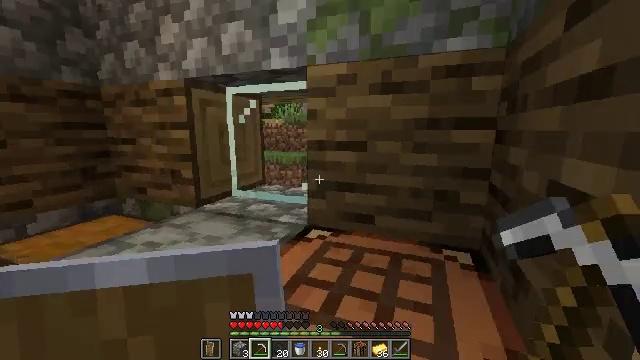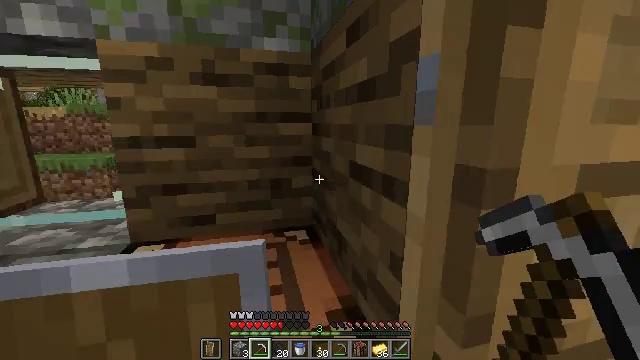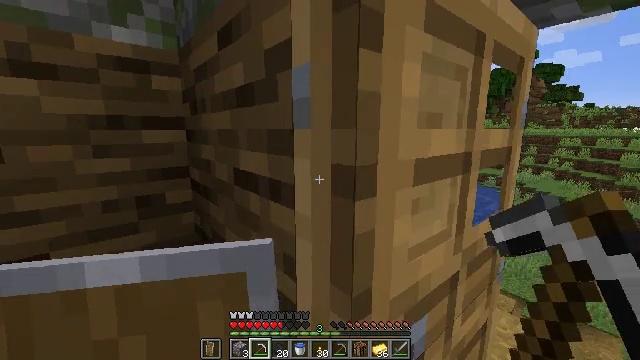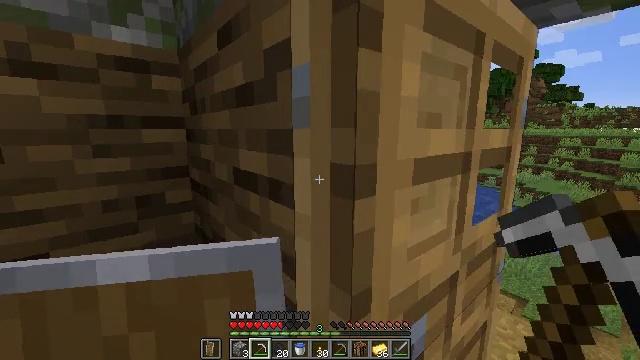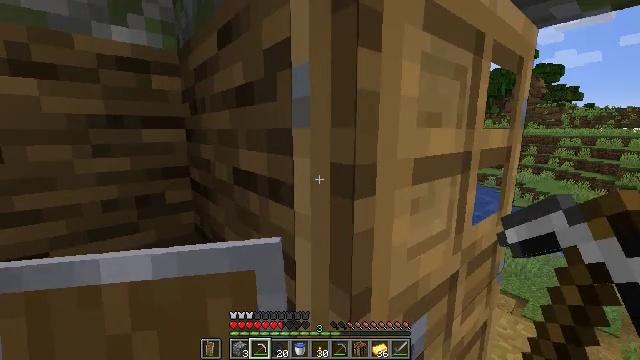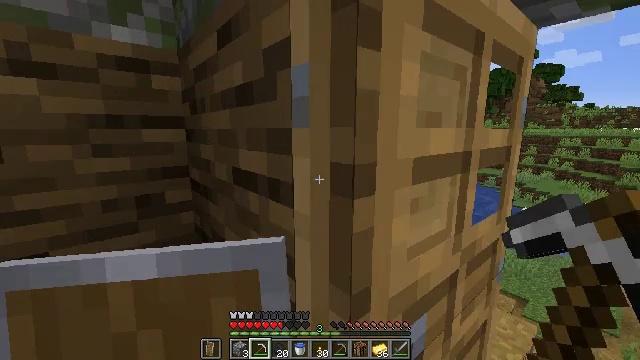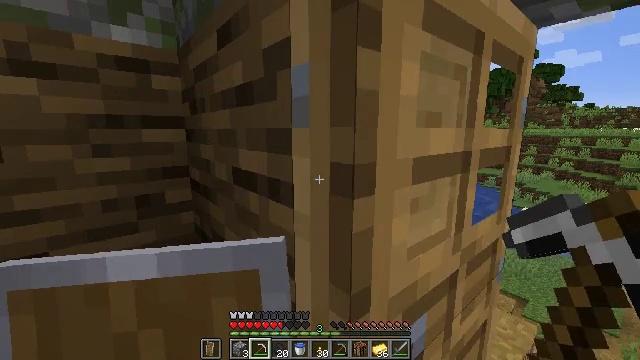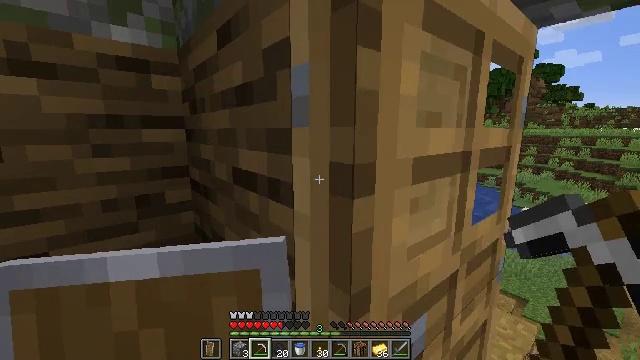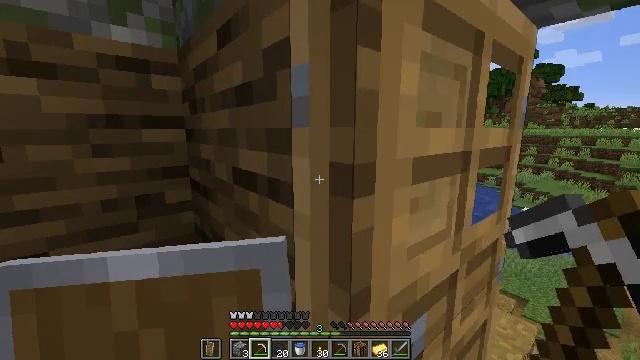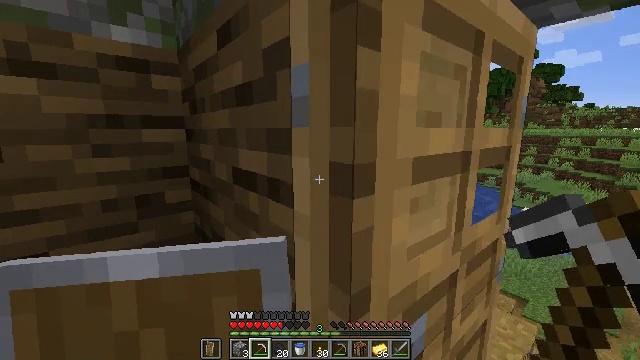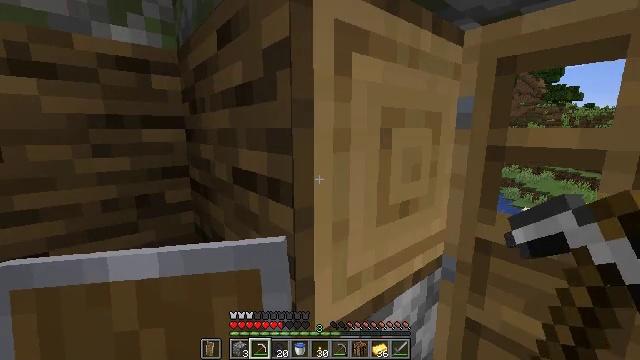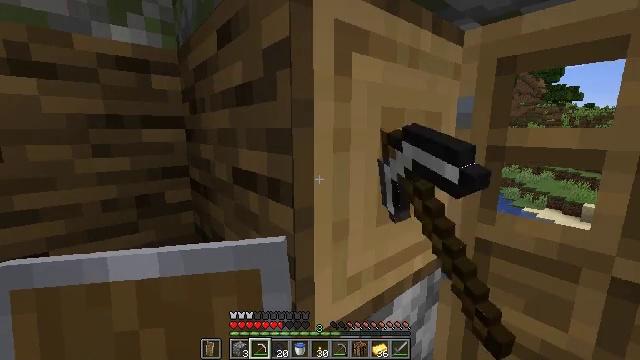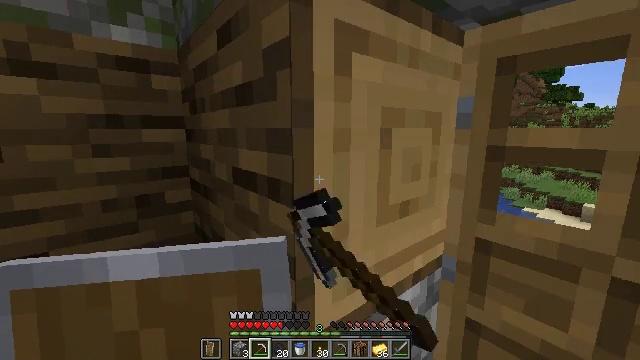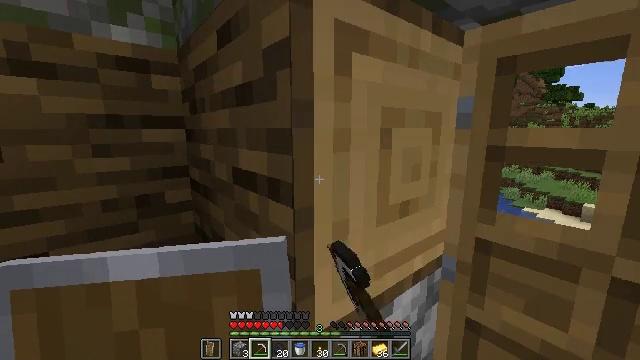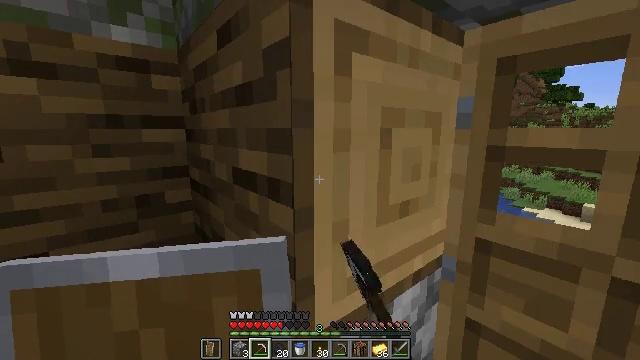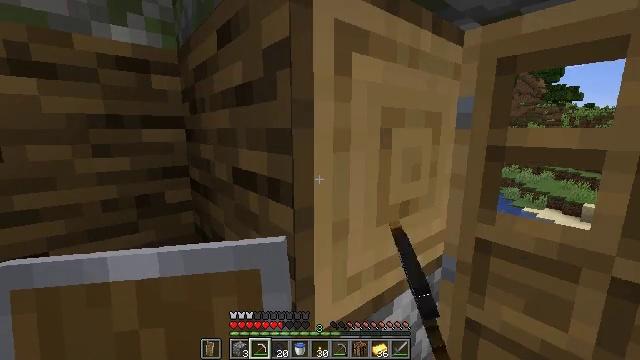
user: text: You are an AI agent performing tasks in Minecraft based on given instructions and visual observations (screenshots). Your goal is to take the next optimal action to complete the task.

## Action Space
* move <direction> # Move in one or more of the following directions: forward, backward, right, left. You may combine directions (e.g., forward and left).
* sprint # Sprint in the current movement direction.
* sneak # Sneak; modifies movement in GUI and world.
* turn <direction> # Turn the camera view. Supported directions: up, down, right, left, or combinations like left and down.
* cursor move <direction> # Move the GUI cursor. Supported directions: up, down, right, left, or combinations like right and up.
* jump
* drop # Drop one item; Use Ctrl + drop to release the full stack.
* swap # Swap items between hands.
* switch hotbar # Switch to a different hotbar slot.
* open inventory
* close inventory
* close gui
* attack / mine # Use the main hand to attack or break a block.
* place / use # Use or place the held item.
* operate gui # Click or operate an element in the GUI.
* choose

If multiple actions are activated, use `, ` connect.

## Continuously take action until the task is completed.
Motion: motion action
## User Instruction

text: Use gold ingots to craft golden leggings.
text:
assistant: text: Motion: turn right and down
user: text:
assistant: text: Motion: turn right and up
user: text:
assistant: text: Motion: no_op
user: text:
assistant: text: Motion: no_op
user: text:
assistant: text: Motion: no_op
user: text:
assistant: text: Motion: no_op
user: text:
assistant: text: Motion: no_op
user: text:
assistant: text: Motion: no_op
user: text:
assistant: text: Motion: no_op
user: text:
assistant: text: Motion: use / place
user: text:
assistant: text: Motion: use / place
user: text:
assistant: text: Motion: use / place
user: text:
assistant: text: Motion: no_op
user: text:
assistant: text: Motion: no_op
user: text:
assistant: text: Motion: no_op
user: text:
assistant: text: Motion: no_op
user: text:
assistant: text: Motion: no_op
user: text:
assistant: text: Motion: no_op
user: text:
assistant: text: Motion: turn left
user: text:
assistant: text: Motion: turn left and down
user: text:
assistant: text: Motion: turn left and down
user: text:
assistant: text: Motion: move left, turn left and down
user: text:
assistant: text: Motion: move left, turn left and down
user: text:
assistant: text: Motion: move left, turn left and down
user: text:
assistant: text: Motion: move left, turn left and down
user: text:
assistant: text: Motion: move left
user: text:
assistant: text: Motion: move left, turn right and down
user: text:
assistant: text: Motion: turn right and down
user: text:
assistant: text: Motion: turn right
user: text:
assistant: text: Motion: turn right and up